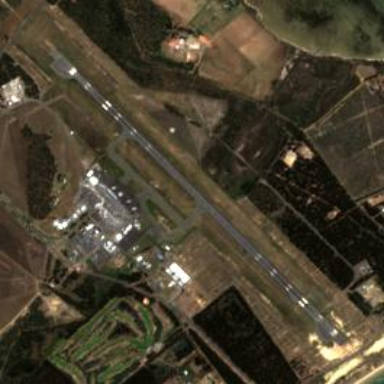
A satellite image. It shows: International public aerodrome.